Field crop: maize
Growth stage: 2
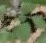
Species: chenopodium